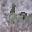
Label: 6